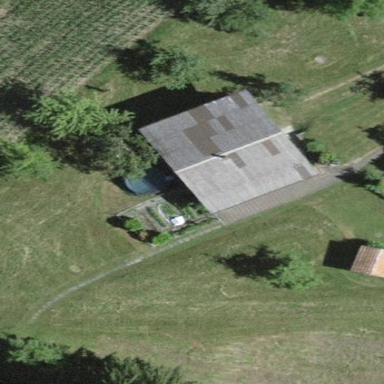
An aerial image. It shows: Farm building.